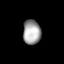
Tissue: lung
Cell type: Epithelial cells
Senescence score: 0.1948
Nuclear area (px): 432
Mean DAPI intensity: 161.708